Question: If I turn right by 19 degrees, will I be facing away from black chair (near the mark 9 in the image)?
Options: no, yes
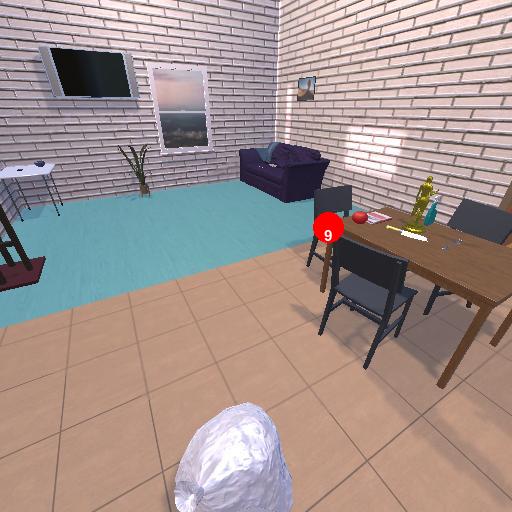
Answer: no